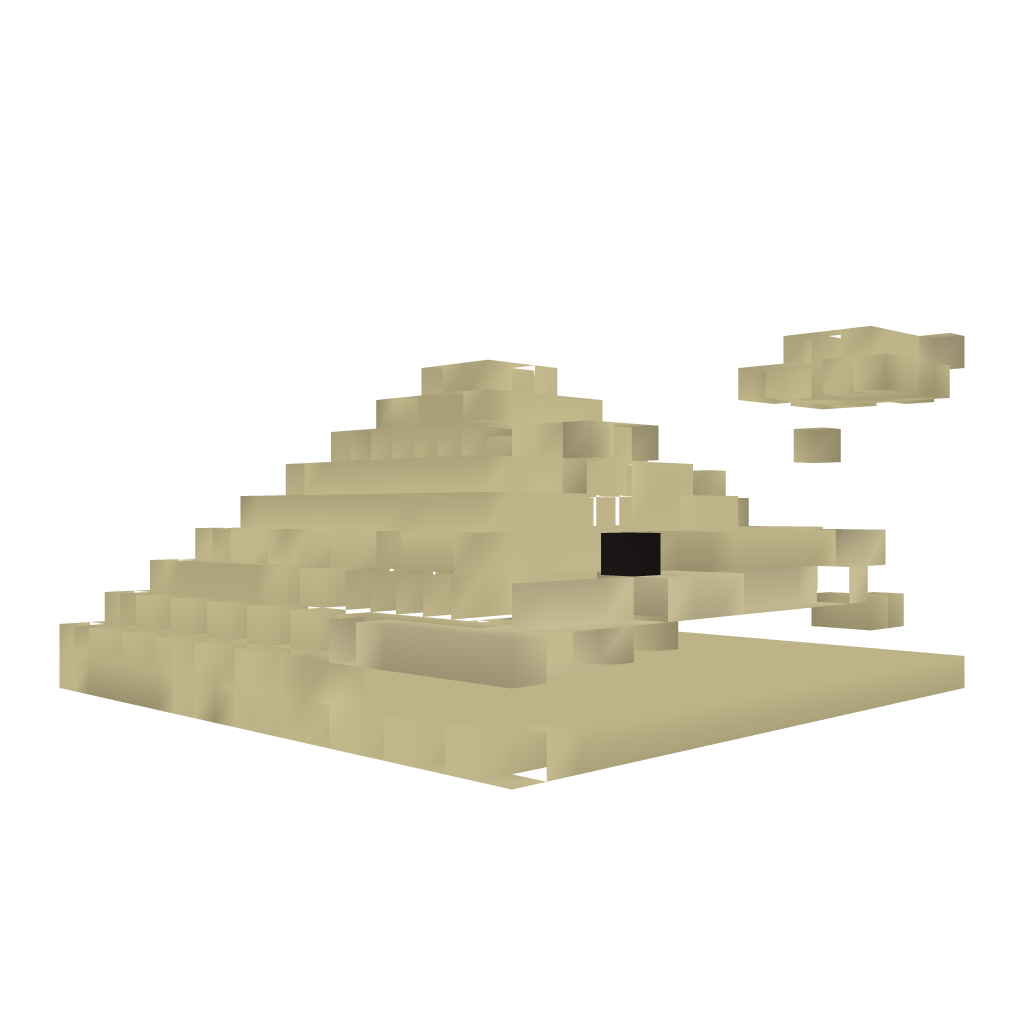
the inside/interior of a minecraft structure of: Sand Pyramid